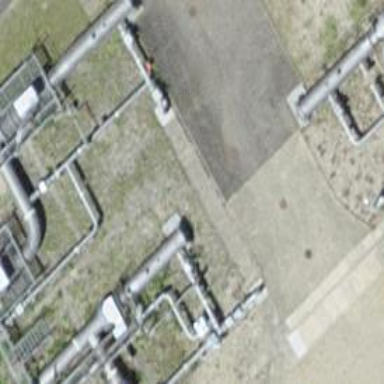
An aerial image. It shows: Pipeline structure.